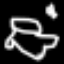
Label: frog